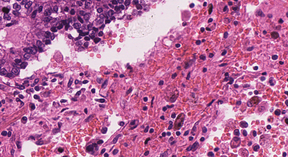
Tumor epithelial tissue: yes
Tumor-associated stroma tissue: yes
Normal tissue: no